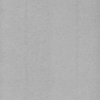
Label: dusty